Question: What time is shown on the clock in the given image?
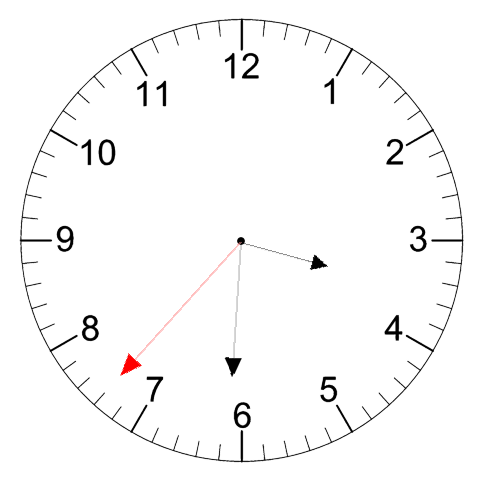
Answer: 03:30:37